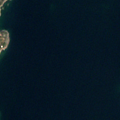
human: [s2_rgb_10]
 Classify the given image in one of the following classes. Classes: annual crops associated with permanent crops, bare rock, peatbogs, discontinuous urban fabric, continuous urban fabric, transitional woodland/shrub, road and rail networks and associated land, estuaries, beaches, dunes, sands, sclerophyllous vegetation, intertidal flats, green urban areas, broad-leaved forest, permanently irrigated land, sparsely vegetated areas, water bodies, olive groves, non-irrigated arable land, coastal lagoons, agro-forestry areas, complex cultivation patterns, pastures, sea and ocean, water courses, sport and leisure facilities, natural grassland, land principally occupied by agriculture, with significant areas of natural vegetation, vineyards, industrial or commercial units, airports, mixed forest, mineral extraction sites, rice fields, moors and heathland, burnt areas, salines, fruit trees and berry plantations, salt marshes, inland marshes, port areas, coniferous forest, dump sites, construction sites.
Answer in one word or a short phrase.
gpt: mixed forest, sea and ocean